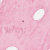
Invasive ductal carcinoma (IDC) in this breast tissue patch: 0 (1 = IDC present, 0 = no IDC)